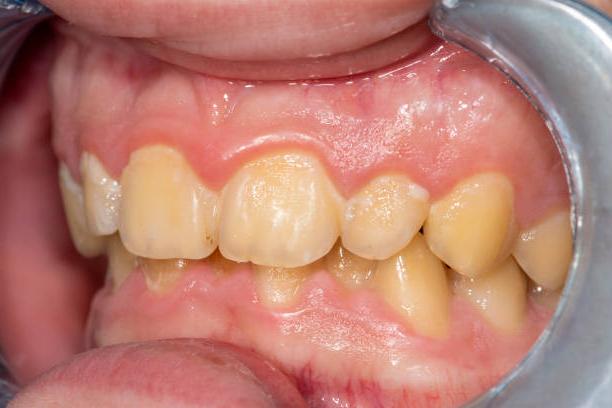
Condition: Gingivitis